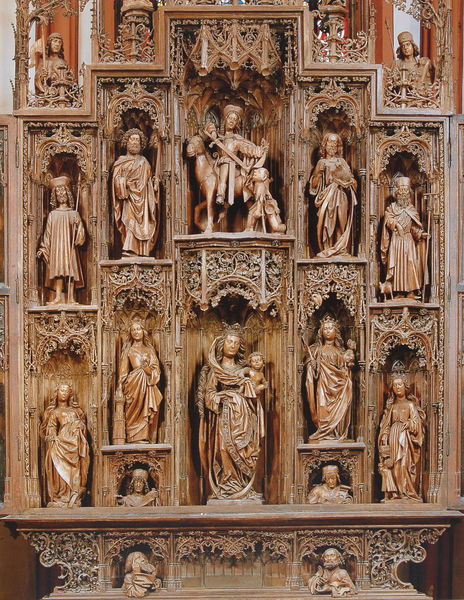
Titel: Hochaltar, Mittelschrein
Künstler: unbekannt
Standort: Lorch am Rhein
Institution: St. Martin
Schlagwörter: frauen, menschen, braun, frau, holz, köpfe, männer, schwarz, weiss, ornament, alt, falten, rahmen, mantel, gewänder, kind, gotik, krone, esel, pferd, reiter, engel, ranken, statue, relief, baby, rand, figuren, bischof, könig, büste, ornamente, faltenwurf, foto, fotografie, bögen, nische, lamm, offen, schwert, kunst, ritter, altar, hochaltar, schnitzerei, gesims, skulpturen, plastiken, statuen, christus, jesus, pieta, mittelalter, baldachin, bettler, heilige, maria, madonna, geschnitzt, zepter, szepter, gebälk, fraune, nischen, jesuskind, predella, retabel, schnitzaltar, martin, korne, apostel, känig, baldachine, muttergottes, attribute, jesukind, riemenschneider, hl. martin, tilman reimenschneider, geschnitze, 16. jahrhundert, doubermann, douvermann, hohaltar, vrauen